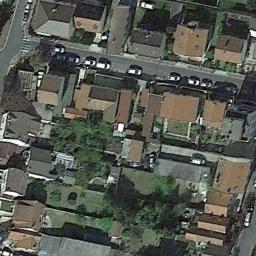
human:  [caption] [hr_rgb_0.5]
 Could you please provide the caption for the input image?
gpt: There is a straight road in the middle of the house .

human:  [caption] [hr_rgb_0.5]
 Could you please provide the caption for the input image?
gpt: The dense residential is next to the road with some cars .

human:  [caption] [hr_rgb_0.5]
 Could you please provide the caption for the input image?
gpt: There are many roads and neatly arranged houses and trees and many vehicles in densely populated areas .

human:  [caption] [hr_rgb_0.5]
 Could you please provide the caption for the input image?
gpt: A dense residential area has a lot of greenery and lots of houses neatly arranged .

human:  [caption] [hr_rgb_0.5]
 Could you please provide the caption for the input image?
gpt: There are many brown buildings and some black buildings on dense residential area .